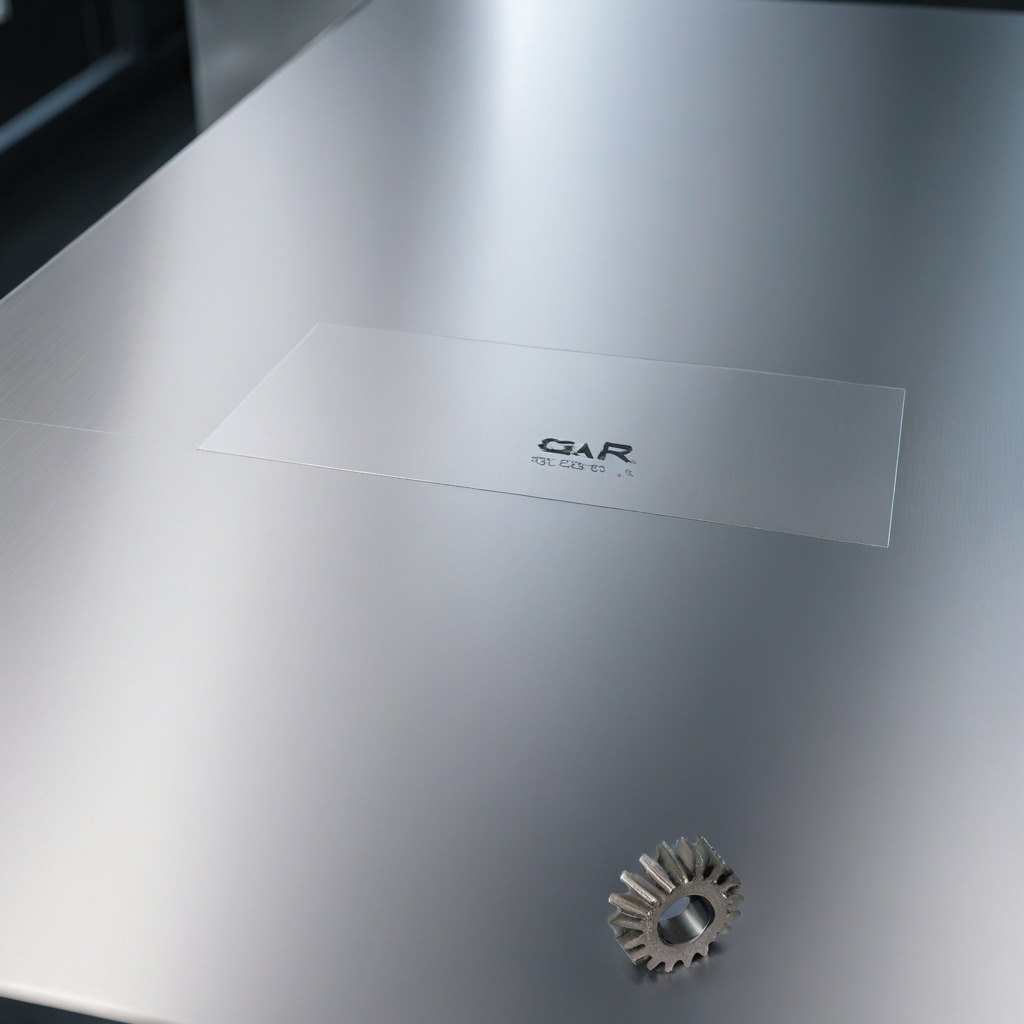
A steel gear with teeth is lying on the stainless steel table in a high-end prototyping lab.